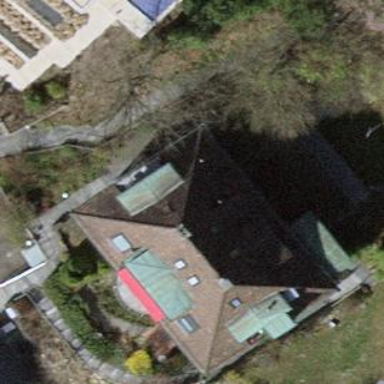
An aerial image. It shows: Building with pyramidal roof shape.